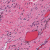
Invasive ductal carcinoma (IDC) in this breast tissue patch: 0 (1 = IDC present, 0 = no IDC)